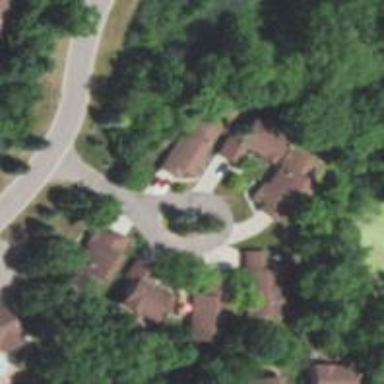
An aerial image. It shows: Asphalt road within gated community. It is residential area.